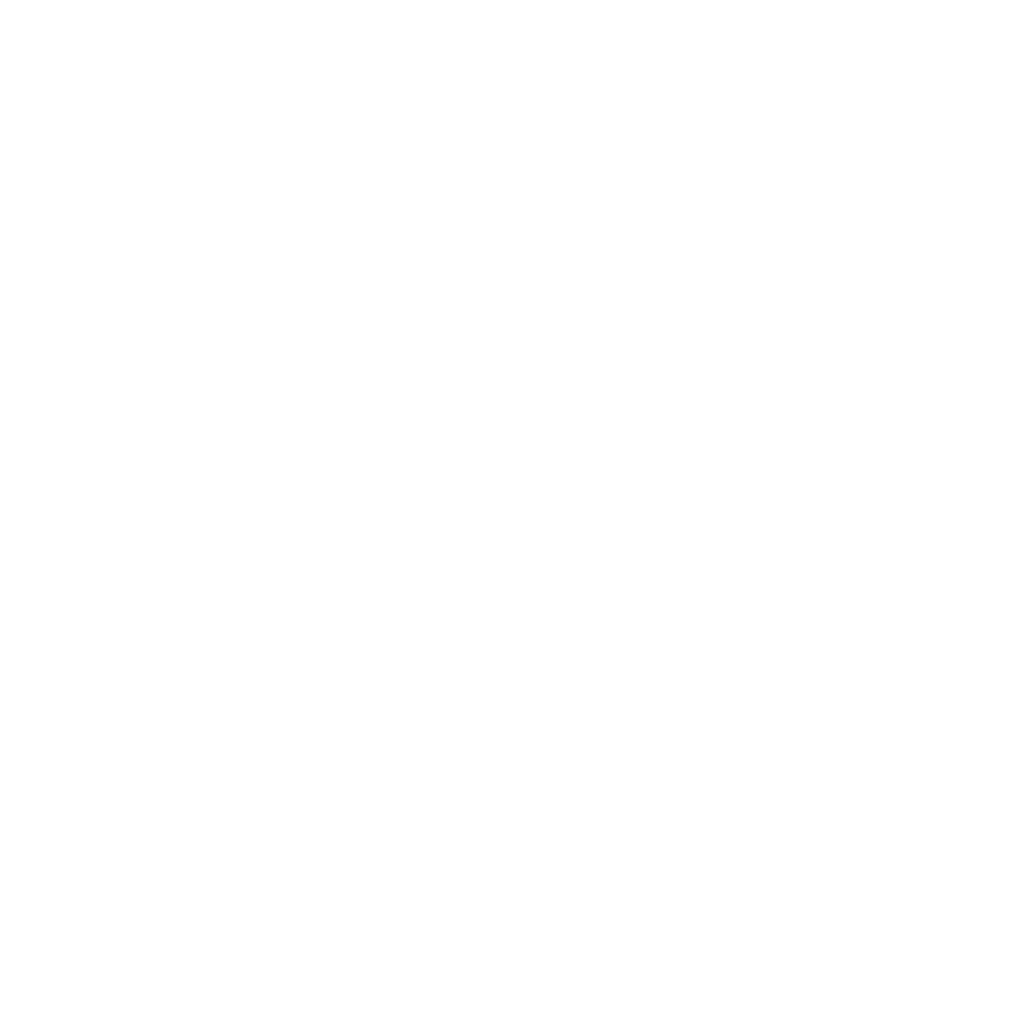
Texture map type: Metalness